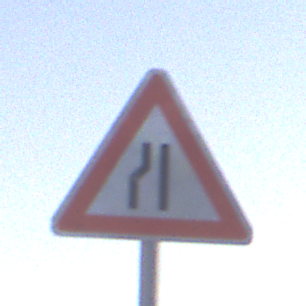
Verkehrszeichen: EinseitigVerengteFahrbahnLinks
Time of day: Dusk
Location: Outdoor (Nature)
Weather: Clear
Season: NotSpecified
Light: Natural